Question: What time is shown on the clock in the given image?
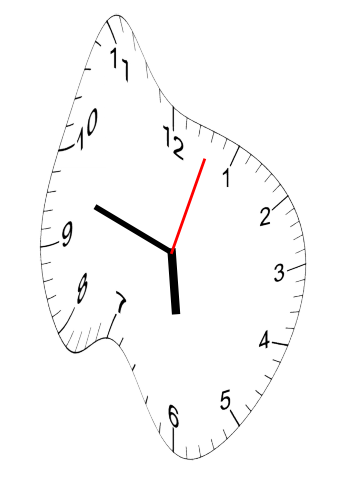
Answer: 05:48:03